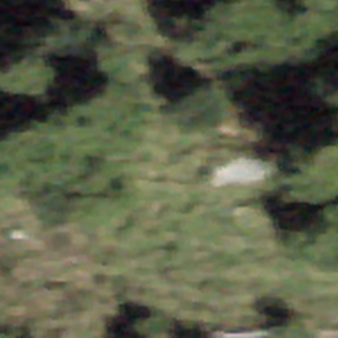
Label: other